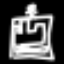
Label: The Eiffel Tower